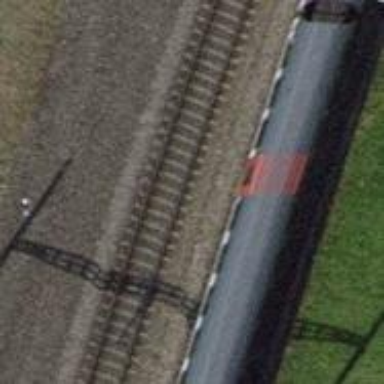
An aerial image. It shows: Railway with electrified contact lines.